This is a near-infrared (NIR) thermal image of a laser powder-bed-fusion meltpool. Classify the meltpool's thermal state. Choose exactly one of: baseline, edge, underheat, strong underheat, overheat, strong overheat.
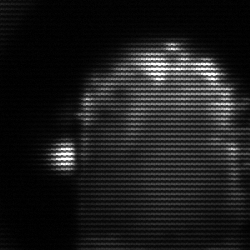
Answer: baseline